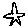
Label: star